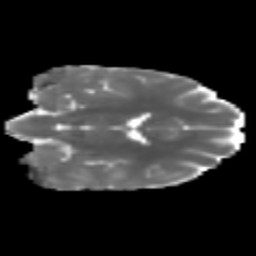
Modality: MD
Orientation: coronal
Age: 31
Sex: female
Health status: healthy